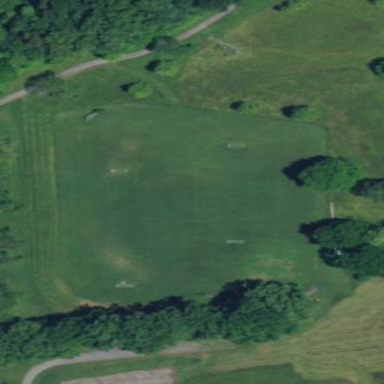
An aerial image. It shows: Pitch designated for field hockey on leisure land.